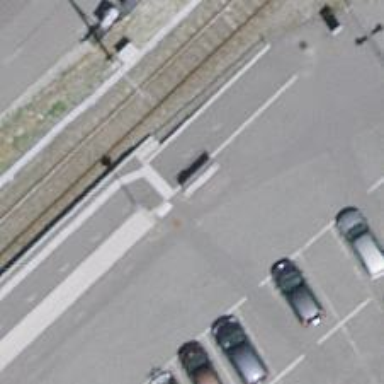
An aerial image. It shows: Railway halt.